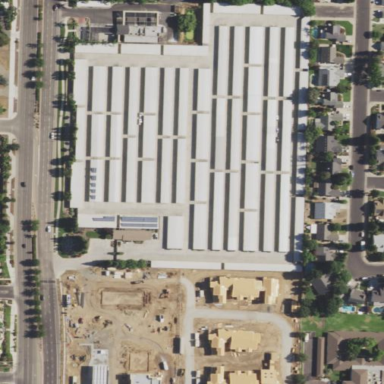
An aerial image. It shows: Storage rental shop.